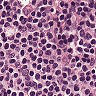
Metastatic tissue present: no